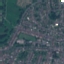
Land use / land cover: Residential